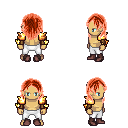
a pixel art fantasy rpg character, male body template, human, tanned skin, gold arm armor, white pants, red long hairstyle, leather bracers, maroon shoes, four views (front, back, left, right), 2x2 character sprite sheet, small pixel art, hard edges, no anti-aliasing